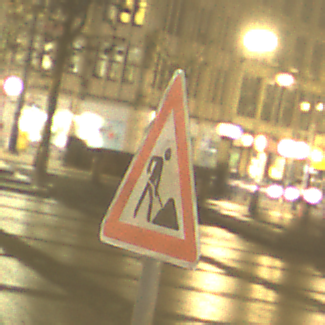
Verkehrszeichen: Arbeitsstelle
Umgebung: Outdoor, Urban
Tageszeit: Night
Wetter: Overcast
Licht: Artificial
Jahreszeit: NotSpecified
Kontrast: MediumContrast